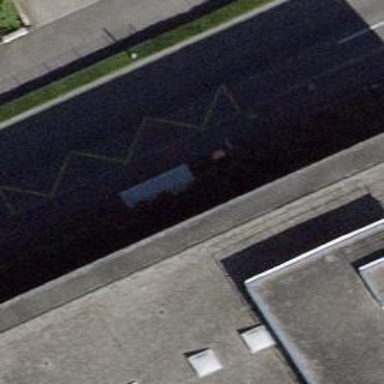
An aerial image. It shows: Asphalt platform for public transport.